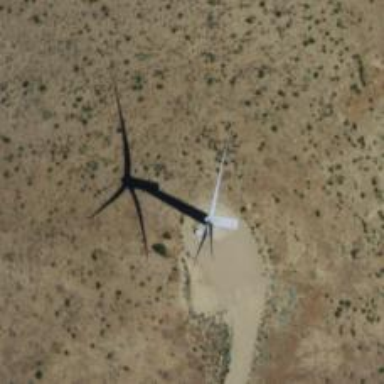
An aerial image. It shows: Wind generator powered by wind. The generator type is horizontal axis and it uses wind turbines.